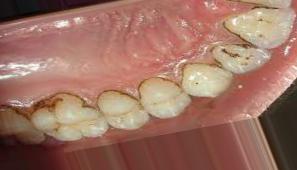
Condition: Tooth Discoloration